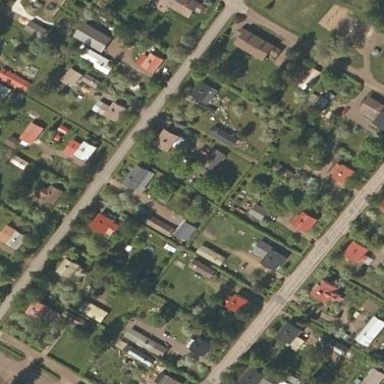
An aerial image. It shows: Residential area.